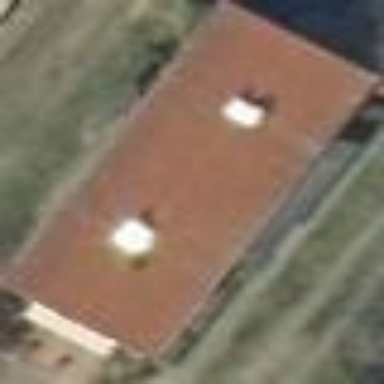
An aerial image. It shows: Flat-roofed building with light gray roof.